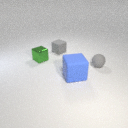
small gray rubber sphere in front of small green metal cube